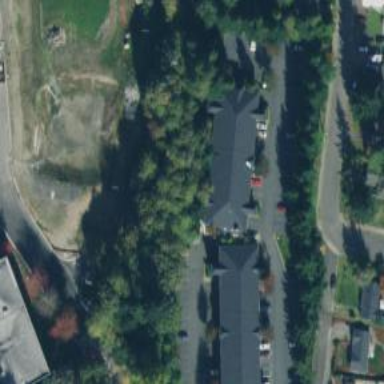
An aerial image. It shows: Hotel offering tourism services.